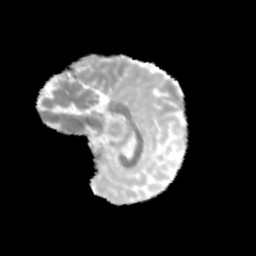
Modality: MD
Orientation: sagittal
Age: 9
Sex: female
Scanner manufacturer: siemens
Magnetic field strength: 3 T
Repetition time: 3.8 s
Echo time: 0.07 s